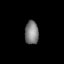
Tissue: lung
Cell type: Others
Senescence score: 0.241
Nuclear area (px): 312
Mean DAPI intensity: 127.968